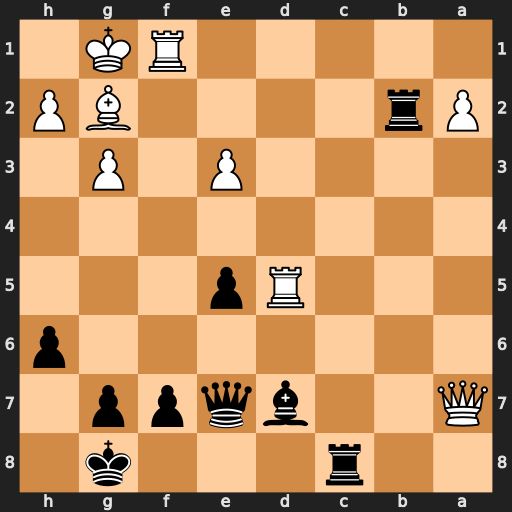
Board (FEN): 2r3k1/Q2bqpp1/7p/3Rp3/8/4P1P1/Pr4BP/5RK1
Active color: b
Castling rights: -
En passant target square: -
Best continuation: Rxg2+ Kxg2 Bh3+